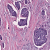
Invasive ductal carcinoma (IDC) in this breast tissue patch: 1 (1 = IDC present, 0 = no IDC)